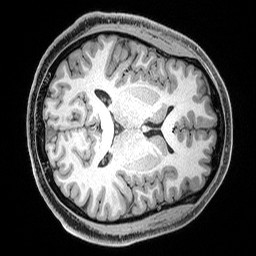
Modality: T1w
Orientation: axial
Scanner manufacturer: siemens
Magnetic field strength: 3 T
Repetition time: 2.53 s
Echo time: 0.00311 s